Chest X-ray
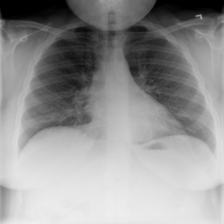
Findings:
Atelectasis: negative
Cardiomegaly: negative
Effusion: negative
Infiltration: negative
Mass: negative
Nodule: negative
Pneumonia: negative
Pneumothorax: negative
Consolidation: negative
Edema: negative
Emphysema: negative
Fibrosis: negative
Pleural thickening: negative
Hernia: negative